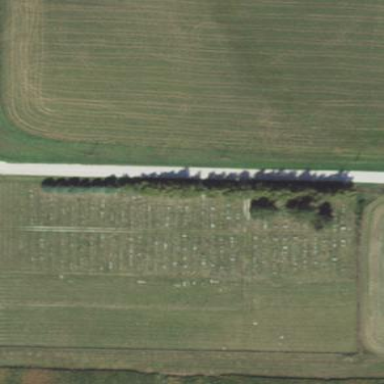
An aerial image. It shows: Cemetery.